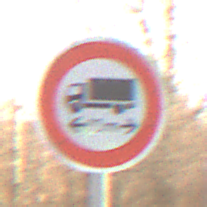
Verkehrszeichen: TatsaechlicheLaenge
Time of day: SunriseSunset
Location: Outdoor (Nature)
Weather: PartlyCloudy
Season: NotSpecified
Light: Natural